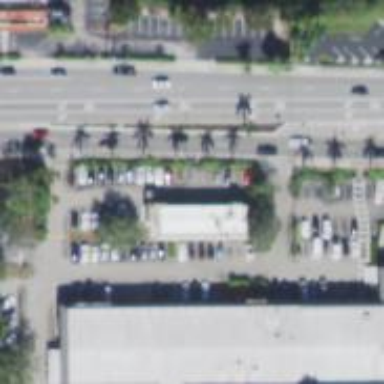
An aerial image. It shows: Car rental facility.